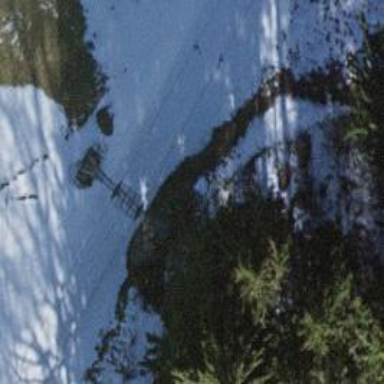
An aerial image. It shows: Pylon for aerialway.